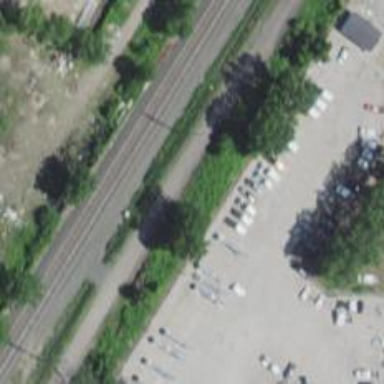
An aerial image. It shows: Power pole.